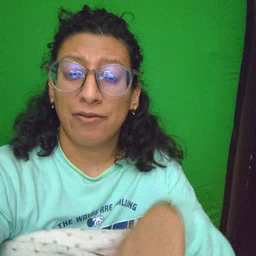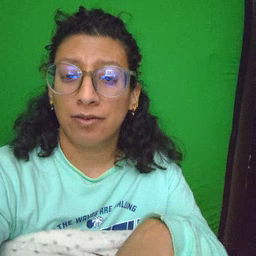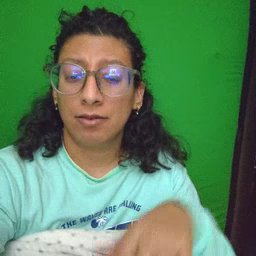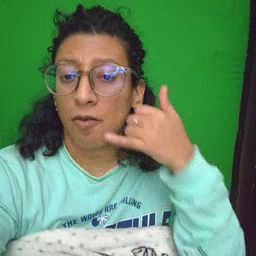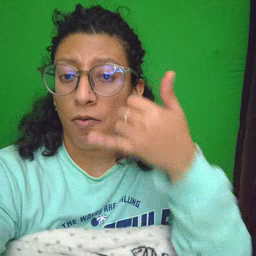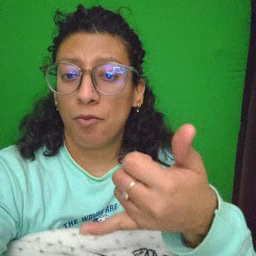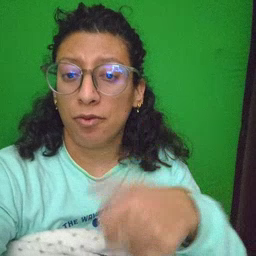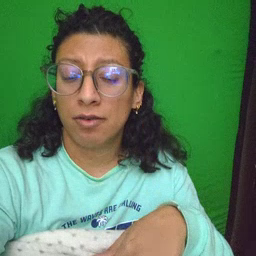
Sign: callonphone